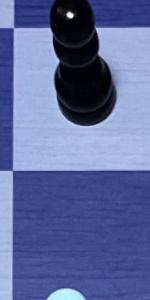
Label: Empty